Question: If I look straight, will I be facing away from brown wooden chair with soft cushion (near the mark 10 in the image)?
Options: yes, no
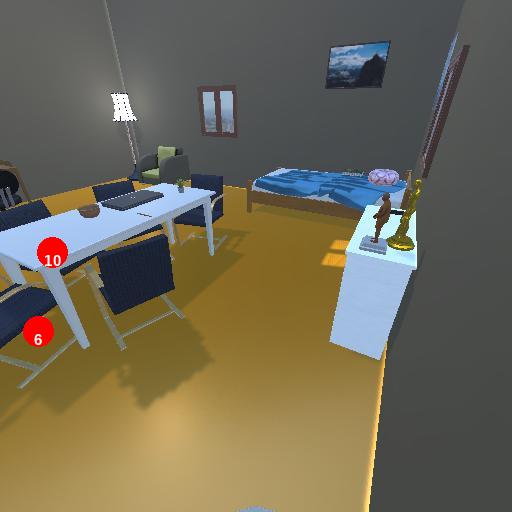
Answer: yes